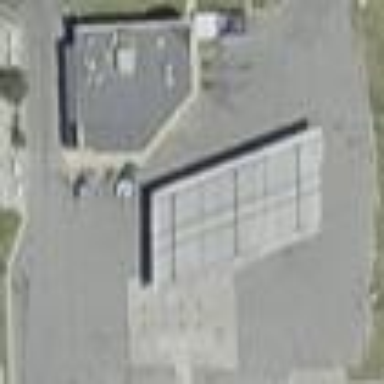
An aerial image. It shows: Fuel station.